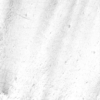
Label: not_dusty